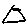
Label: triangle